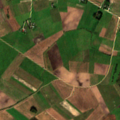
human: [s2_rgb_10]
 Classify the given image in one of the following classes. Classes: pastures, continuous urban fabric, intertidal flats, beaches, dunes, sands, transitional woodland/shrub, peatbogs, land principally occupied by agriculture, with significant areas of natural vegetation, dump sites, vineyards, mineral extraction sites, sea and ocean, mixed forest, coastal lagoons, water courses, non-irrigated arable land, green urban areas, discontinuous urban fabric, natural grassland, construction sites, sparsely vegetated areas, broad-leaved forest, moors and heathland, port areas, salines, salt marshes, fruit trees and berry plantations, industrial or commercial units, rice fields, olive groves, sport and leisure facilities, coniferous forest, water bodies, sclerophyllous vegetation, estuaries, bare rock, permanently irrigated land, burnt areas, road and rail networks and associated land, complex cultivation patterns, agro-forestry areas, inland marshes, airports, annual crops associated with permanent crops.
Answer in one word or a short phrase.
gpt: non-irrigated arable land, complex cultivation patterns